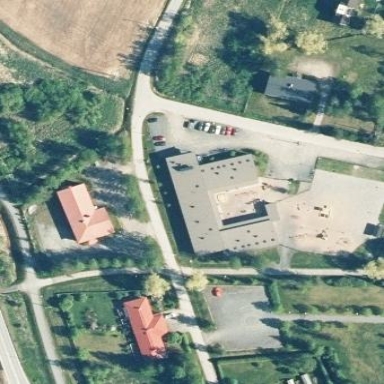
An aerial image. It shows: Kindergarten building.